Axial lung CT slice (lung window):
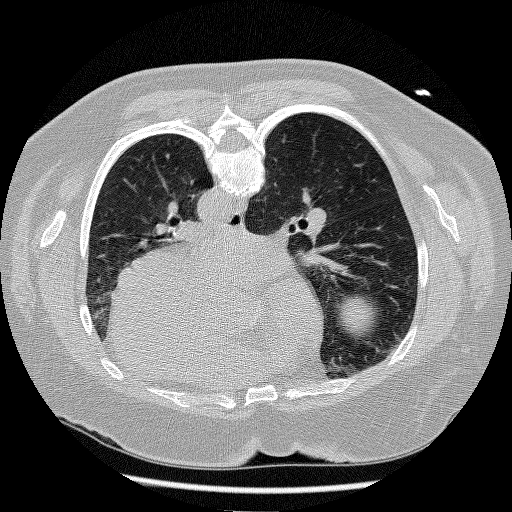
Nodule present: yes
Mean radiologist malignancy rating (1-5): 4